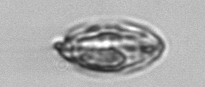
Label: Katodinium_or_Torodinium